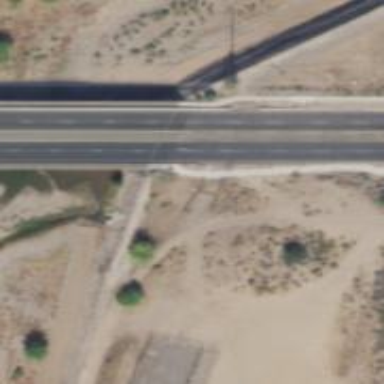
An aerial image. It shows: Footway on bridge.